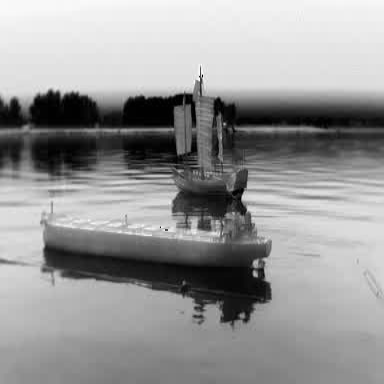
There are two objects shown in the infrared image, including a sailboat, and a liner.